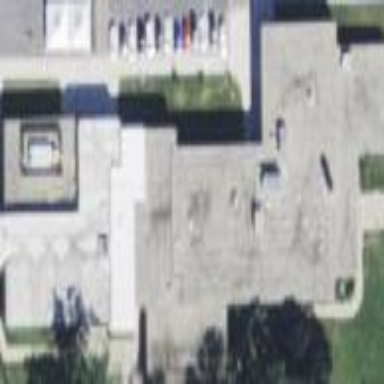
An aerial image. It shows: School building.